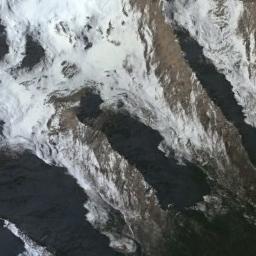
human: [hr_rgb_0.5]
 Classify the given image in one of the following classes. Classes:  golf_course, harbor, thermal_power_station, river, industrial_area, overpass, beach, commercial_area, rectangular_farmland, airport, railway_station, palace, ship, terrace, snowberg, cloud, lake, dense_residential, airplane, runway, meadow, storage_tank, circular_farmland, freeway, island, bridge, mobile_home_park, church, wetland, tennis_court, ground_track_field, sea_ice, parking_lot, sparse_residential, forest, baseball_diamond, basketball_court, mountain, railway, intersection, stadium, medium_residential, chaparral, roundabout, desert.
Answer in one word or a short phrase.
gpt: snowberg